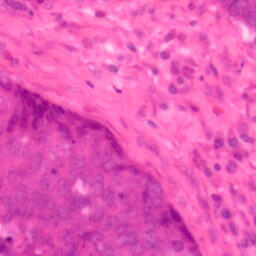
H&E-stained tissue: Colon